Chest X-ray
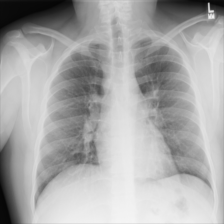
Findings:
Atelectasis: negative
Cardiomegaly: negative
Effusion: negative
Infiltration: negative
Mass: negative
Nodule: negative
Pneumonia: negative
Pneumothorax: negative
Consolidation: negative
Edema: negative
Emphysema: negative
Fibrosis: negative
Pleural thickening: negative
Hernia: negative